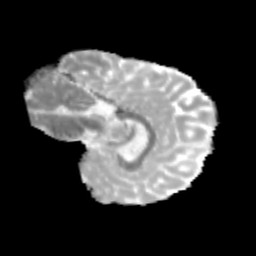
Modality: MD
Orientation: sagittal
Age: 13
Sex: female
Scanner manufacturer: siemens
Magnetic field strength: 3 T
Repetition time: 3.8 s
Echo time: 0.07 s